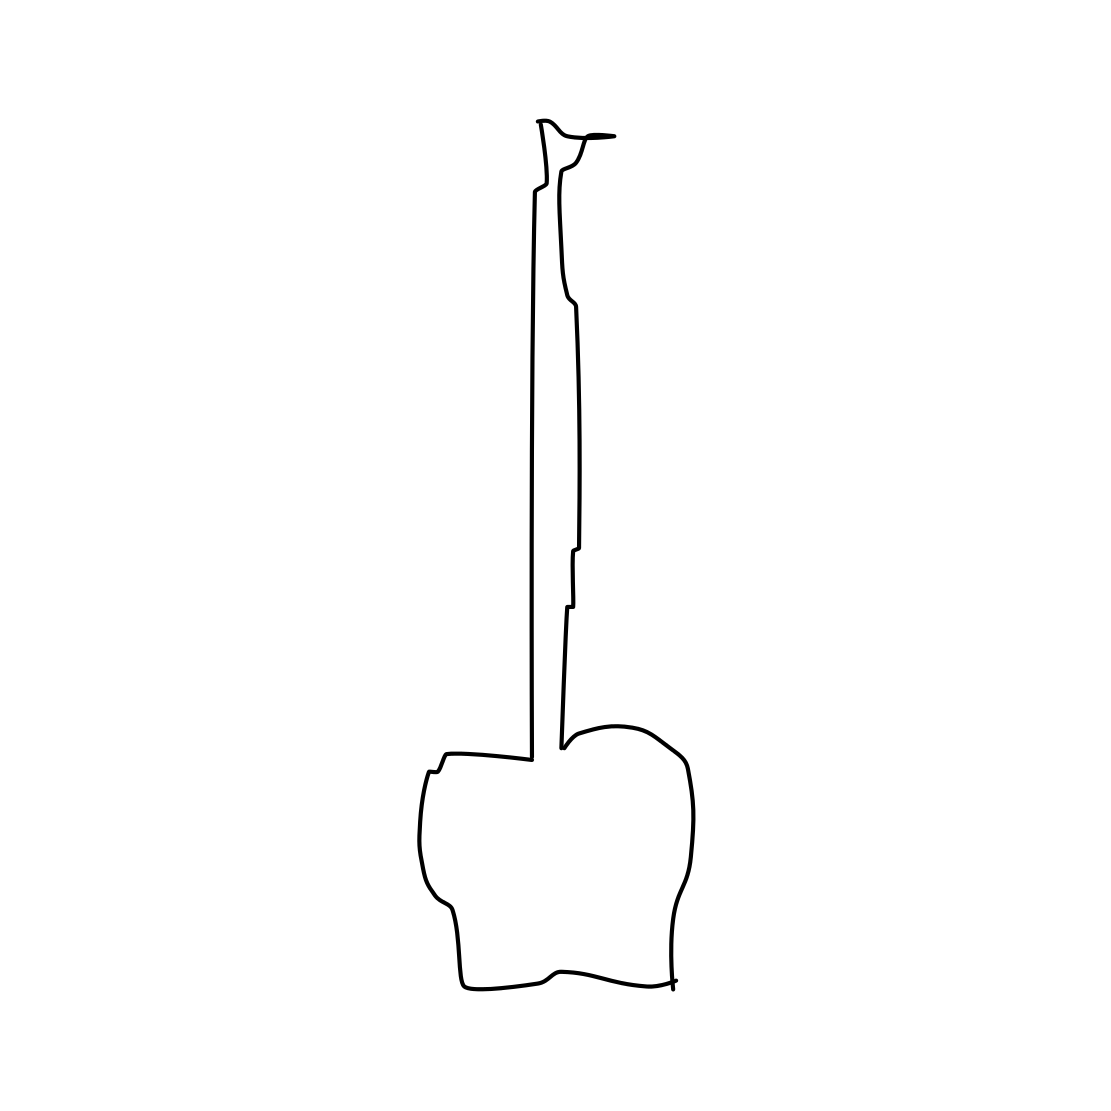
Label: shovel